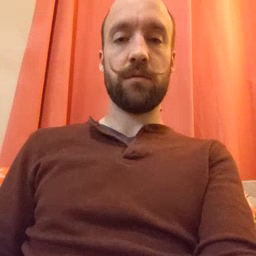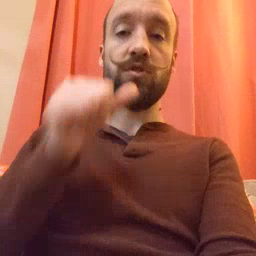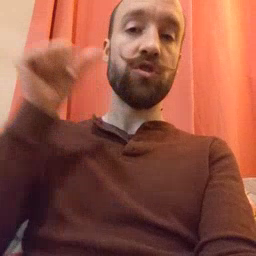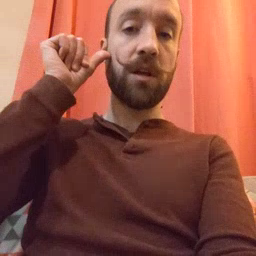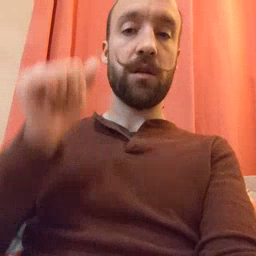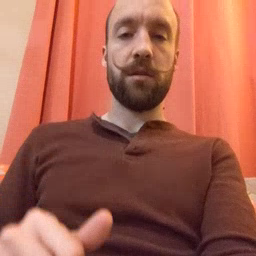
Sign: yesterday